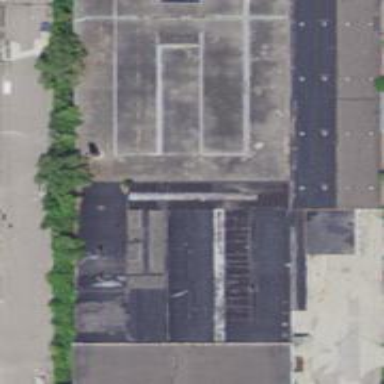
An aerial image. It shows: Industrial building.